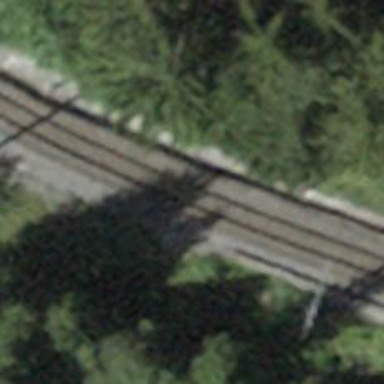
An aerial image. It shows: Narrow-gauge railway with electrified contact line.